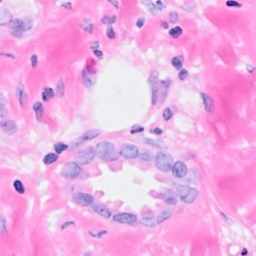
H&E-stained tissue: Breast